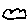
Label: cloud